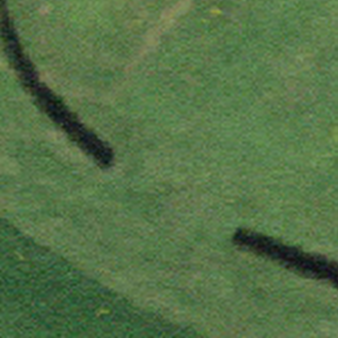
Label: other